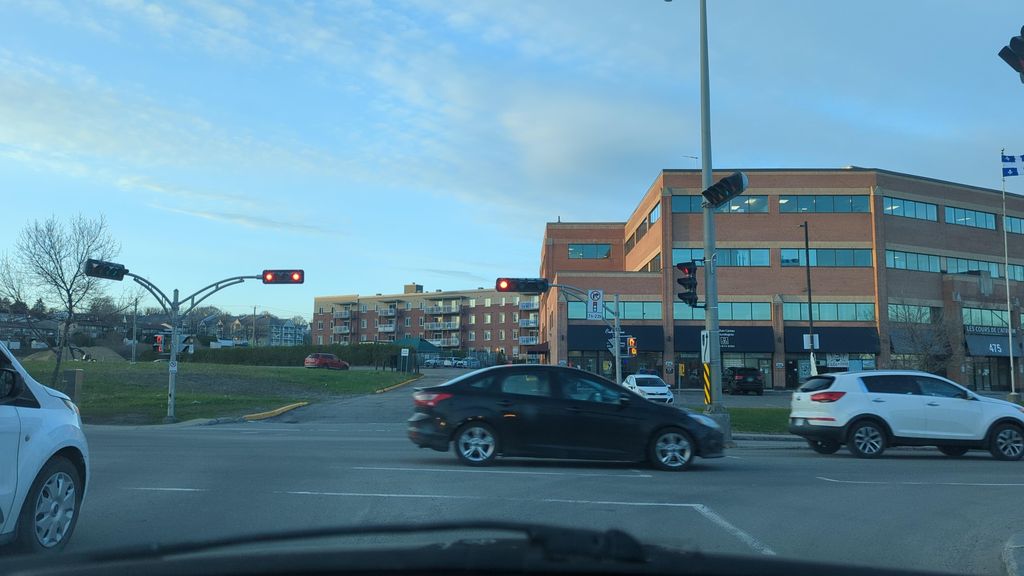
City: quebec_city